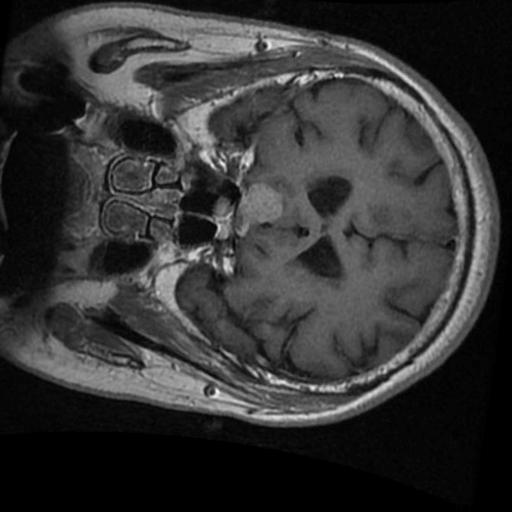
Label: brain_tumor